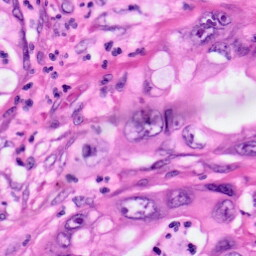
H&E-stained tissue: Pancreatic